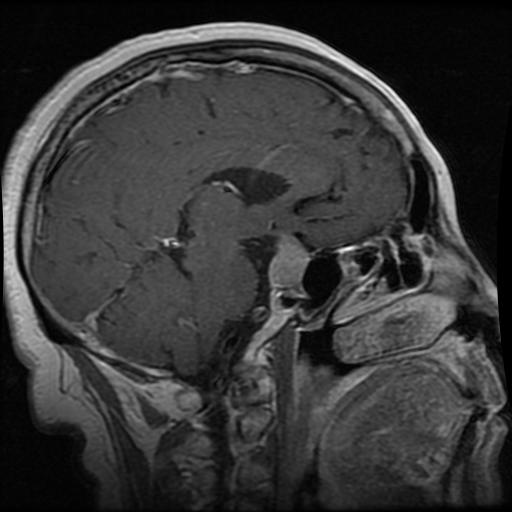
Label: pituitary